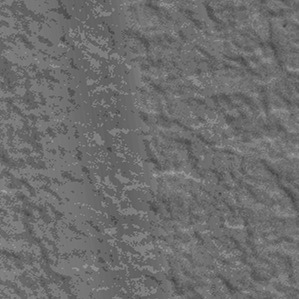
Label: frost